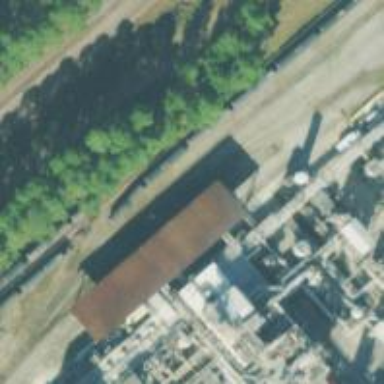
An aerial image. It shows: Rail spur service.